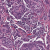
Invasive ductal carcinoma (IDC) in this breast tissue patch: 1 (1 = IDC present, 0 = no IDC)